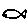
Label: fish